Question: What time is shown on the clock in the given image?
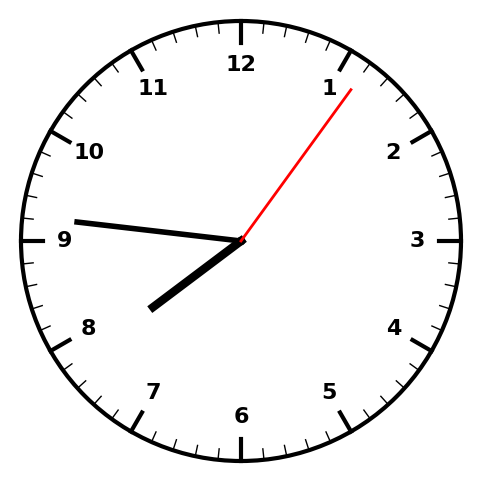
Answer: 07:46:06